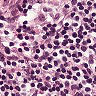
Metastatic tissue present: no